Field crop: maize
Growth stage: 2
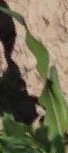
Species: maize